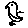
Label: bird